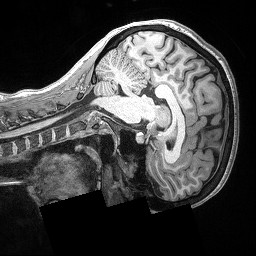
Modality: T1w
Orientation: sagittal
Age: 32
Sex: female
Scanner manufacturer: siemens
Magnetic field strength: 3 T
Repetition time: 2.17 s
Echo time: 0.00169 s